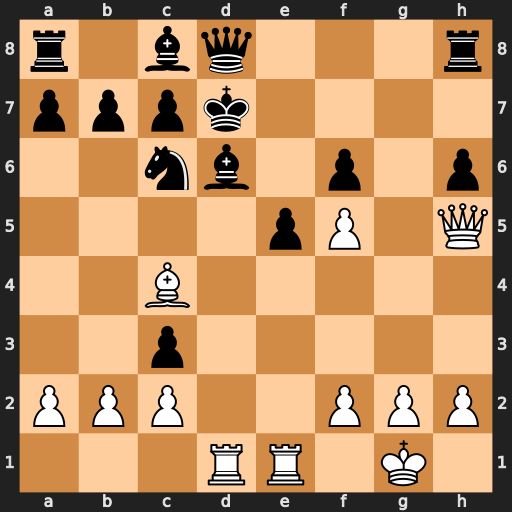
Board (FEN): r1bq3r/pppk4/2nb1p1p/4pP1Q/2B5/2p5/PPP2PPP/3RR1K1
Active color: w
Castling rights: -
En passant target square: -
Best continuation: Be6+ Ke7 Qf7#